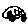
Label: car